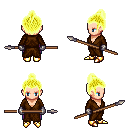
a pixel art fantasy rpg character, female body template, human, light skin, brown robe, magenta pants, gold short topknot hairstyle, metal gloves, gold boots, spear, four views (front, back, left, right), 2x2 character sprite sheet, small pixel art, hard edges, no anti-aliasing